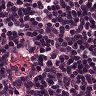
Metastatic tissue present: no